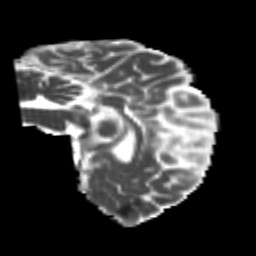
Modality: MD
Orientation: sagittal
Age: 24
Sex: female
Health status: healthy
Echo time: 0.074 s